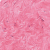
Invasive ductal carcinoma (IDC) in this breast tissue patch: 0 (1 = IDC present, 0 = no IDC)